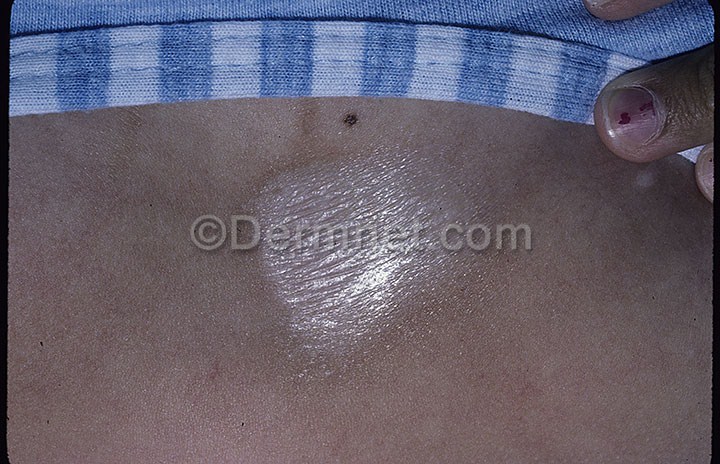
Disease: Lupus and other Connective Tissue diseases